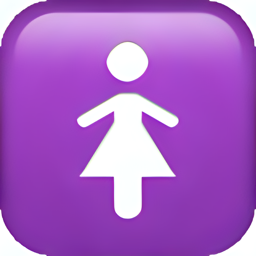
Name: womens symbol
Emoji: 🚺
Group: Symbols
Sub-group: transport-sign